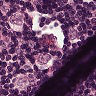
Metastatic tissue present: yes